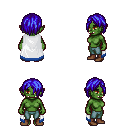
a pixel art fantasy rpg character, female body template, orc, green skin, white trimmed cape, teal pants, blue bangs hairstyle, brown shoes, four views (front, back, left, right), 2x2 character sprite sheet, small pixel art, hard edges, no anti-aliasing